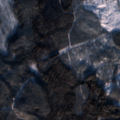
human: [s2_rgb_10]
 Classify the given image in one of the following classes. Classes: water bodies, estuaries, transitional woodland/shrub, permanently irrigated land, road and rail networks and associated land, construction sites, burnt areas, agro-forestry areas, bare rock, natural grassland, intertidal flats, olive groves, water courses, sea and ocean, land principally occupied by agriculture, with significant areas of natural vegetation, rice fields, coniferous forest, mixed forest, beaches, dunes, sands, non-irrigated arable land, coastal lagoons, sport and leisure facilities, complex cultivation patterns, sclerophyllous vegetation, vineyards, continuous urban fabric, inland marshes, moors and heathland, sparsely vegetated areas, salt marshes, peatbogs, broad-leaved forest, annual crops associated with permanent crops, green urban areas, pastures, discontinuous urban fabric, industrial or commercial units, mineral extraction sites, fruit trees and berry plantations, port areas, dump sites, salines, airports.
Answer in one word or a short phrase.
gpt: coniferous forest, mixed forest, transitional woodland/shrub